Question: I'm setting up <URL>.
After successfully creating a HTTP Backend Service where 1 of 1 (GCE) instance is healthy, I decided to do the same for HTTPS. I'm using the Developer Console UI to do this.
The Healtheck "wizard" provides a drop-down menu for protocol with the option HTTP and HTTPS:

The successful HTTP Heathcheck used the path ':8080/admin/healthcheck'.
Presumably the HTTPS Healtheck will use the path ':443/admin/healthcheck'. The problem is my HTTPS Healthchecks are failing. This was expected since when visiting 'https://[INSTANCE_IP]:443/admin/healthcheck' in a browser, it could not connect. So I didn't expect the Healthcheck to mark the instance as healthy.
How can I connect to 'https://[INSTANCE_IP]:443/admin/healthcheck' over TLS, do I merely need to upload a certificate and create a Certificate Resource in the Developer Console (I doubt it)?
I think it's a conceptual problem too.
The URL 'https://[INSTANCE_IP]:443/admin/healthcheck' does exist, I think because the instance doesn't implement TLS, the Healthcheck fails.
What is the relationship between a uploading a certificate (i.e. creating Certificate Resource) and a specific GCE instance accepting HTTPS requests such that HTTPS HealthCheck pass?
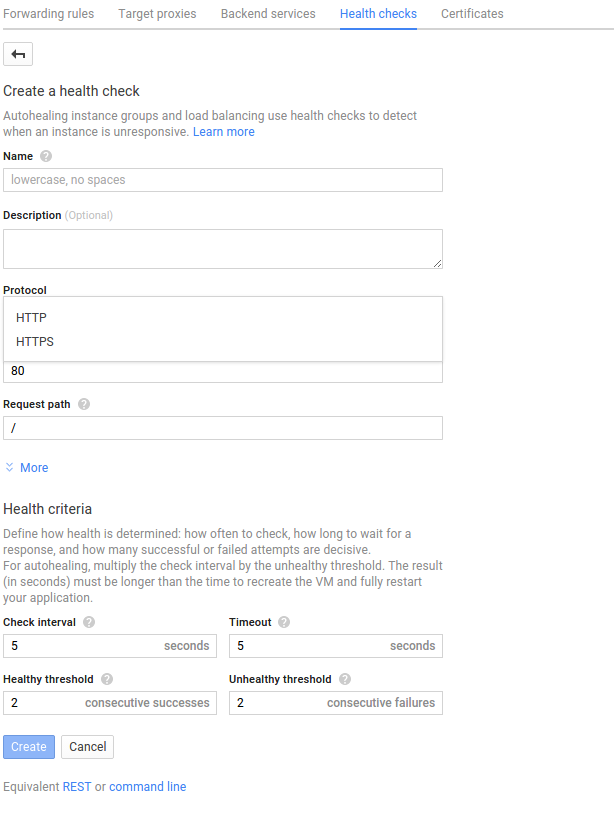
Answer: After re-reading the <URL>, it is stated:
> The client SSL session terminates at the load balancer. Sessions
between the load balancer and the instance can either be HTTPS
(recommended) or HTTP. If HTTPS, each instance must have a
certificate.
It is the last sentence that I was trying to achieve because HTTPS Healthchecks use a HTTPS URL to check the 'health' of an individual instance:
'''
https://[INSTANCE_IP]:443/admin/healthcheck
'''
Since this was failing, I incorrectly assumed I needed to implement TLS on each instance for the Healthcheck to succeed. However, I do not require each instance to implement TLS (HTTPS), only the Load Balancer.
The final configuration I used involved creating a new HTTP Target Proxy, which pointed to the Backend Service used for the HTTP Target Proxy. In other words: 2 Target Proxies (HTTP and HTTPS), but only one Backend Service).
Since Healthchecks are employed by Backend Services, the only Healthcheck required was the (original) unsecure Healthcheck, i.e.
'''
http://[INSTANCE_IP]:8080/admin/healthcheck
'''
The next sentence is important to:
> The Beta release of HTTPS load balancing only supports a single SSL
certificate with a single load balancing service.
If the beta release only supports a single SSL certificate, I assume this certificate belongs to the LB, and therefore, on the beta at least, it's not actually possible to secure individual instances.